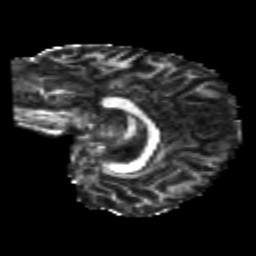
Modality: FA
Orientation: sagittal
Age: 25
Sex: female
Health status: healthy
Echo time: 0.074 s